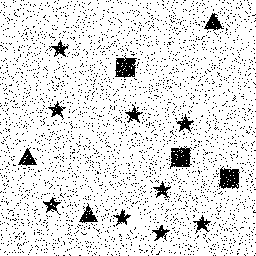
Squares: 3
Triangles: 3
Stars: 9
Total shapes: 15